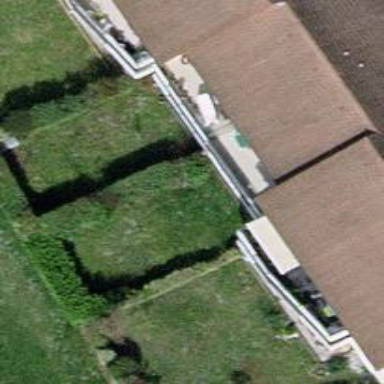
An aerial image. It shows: Hedge barrier composed of evergreen leaves.